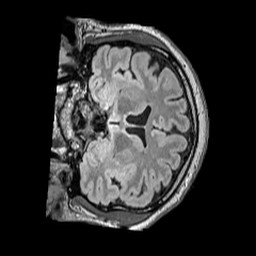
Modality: FLAIR
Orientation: coronal
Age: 42
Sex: male
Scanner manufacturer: siemens
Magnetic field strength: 3 T
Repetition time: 5 s
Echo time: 0.387 s